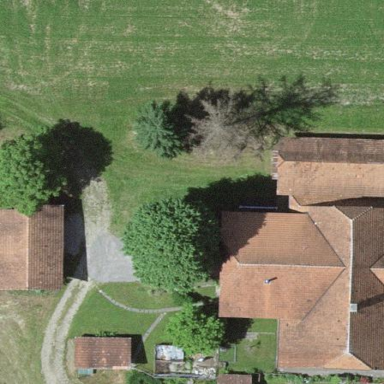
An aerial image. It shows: Farm building.